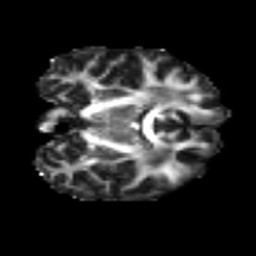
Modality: FA
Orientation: coronal
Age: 27
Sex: female
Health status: ill
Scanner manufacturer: siemens
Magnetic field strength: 3 T
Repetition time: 6.5 s
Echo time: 0.062 s